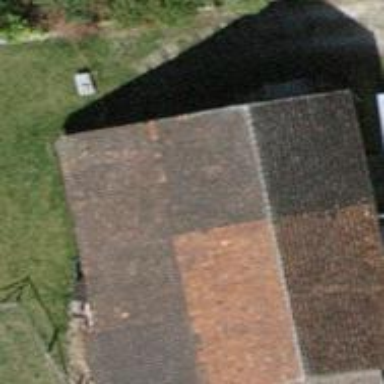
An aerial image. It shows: Gabled roof on farm auxiliary building.